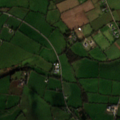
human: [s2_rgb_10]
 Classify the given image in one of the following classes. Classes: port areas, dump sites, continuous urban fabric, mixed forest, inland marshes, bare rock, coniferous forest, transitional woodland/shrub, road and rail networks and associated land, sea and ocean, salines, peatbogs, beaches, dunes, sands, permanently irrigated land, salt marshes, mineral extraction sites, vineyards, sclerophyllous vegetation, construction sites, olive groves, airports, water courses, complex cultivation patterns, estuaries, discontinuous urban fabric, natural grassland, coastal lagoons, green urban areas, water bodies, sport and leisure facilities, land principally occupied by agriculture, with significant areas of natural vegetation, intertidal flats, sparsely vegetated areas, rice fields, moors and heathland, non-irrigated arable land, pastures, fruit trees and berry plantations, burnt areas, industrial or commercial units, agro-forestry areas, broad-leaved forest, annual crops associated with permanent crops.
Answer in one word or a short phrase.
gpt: non-irrigated arable land, pastures